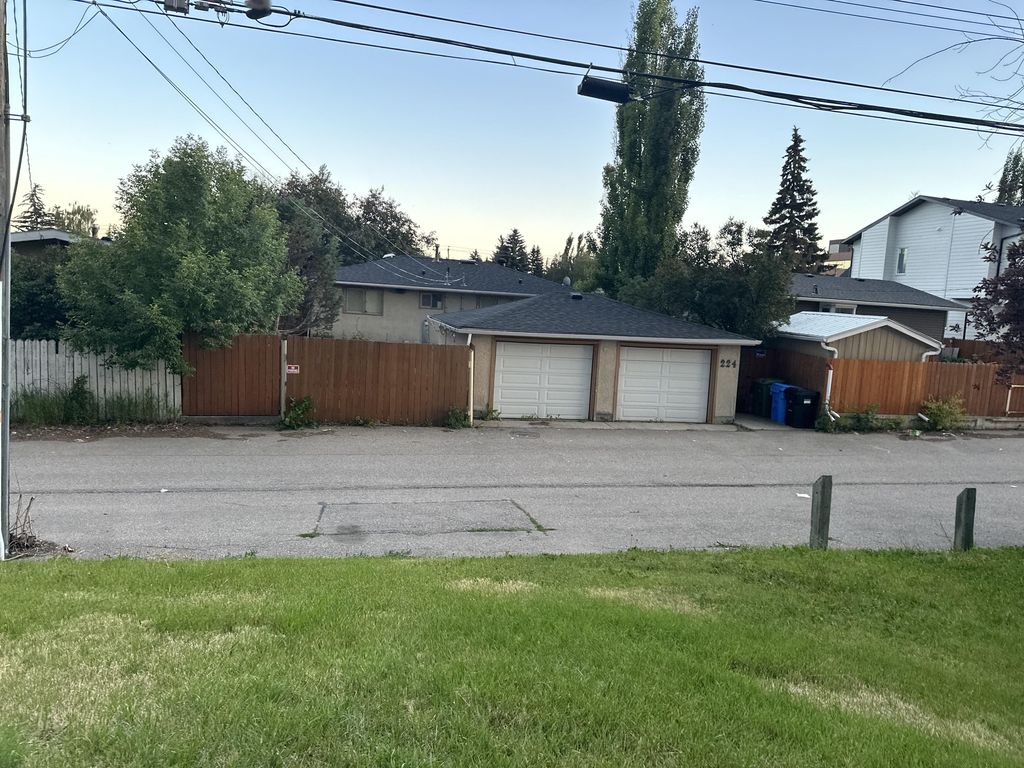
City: calgary